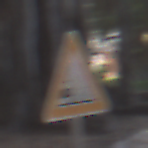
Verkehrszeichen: SplittSchotter
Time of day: MorningAfternoon
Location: Outdoor (Suburban)
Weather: PartlyCloudy
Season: NotSpecified
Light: Natural